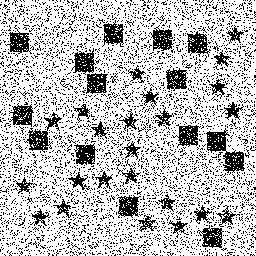
Squares: 15
Triangles: 0
Stars: 23
Total shapes: 38